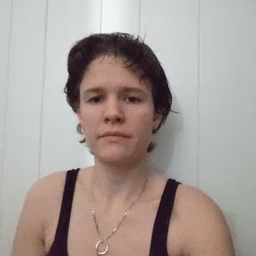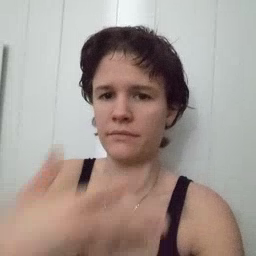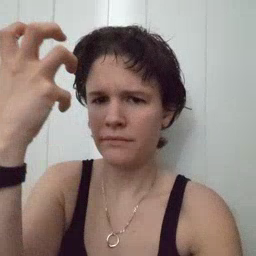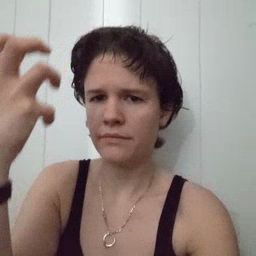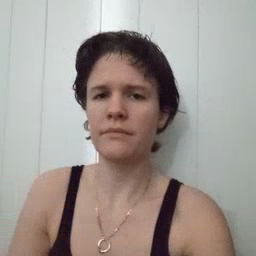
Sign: mad